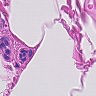
Metastatic tissue present: no